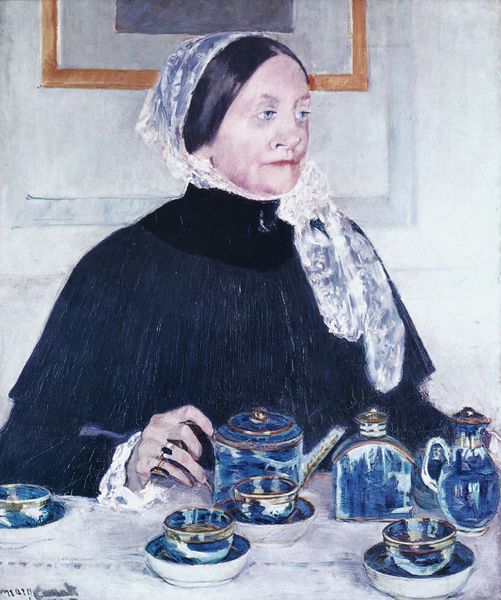
Titel: Dame am Teetisch
Künstler: Mary Cassatt
Standort: New York (New York)
Institution: The Museum of Modern Art
Schlagwörter: blau, dunkel, gemälde, hand, kopf, umhang, wasser, weiß, gelb, impressionismus, ocker, braun, finger, frau, grau, haar, hell, holz, kleid, mund, schwarz, tisch, blick, dame, schleier, tuch, haube, malerei, schleife, alt, flasche, wand, augen, band, falten, gesicht, kragen, rahmen, samt, schale, silber, spitze, teller, bild, bildnis, hals, hände, portrait, porträt, signatur, tischdecke, tischtuch, spiegelung, gold, haare, mantel, sitzend, decke, lippe, lippen, mittelscheitel, scheitel, schulter, seide, kanne, krug, schalen, vase, kopfbedeckung, bilderrahmen, nachmittag, rand, ölgemälde, essen, dunkelblau, witwe, kaffee, kopftuch, reflexe, ernst, streng, grimmig, tusch, manet, tasse, tee, rüschen, oberkörper, ring, dose, porzellan, ringe, milch, geschirr, kaffeekanne, service, mahl, chinesisch, china, karaffe, tassen, untertassen, gedeck, kristall, har, spiegelungen, teekanne, teetasse, plissee, schlieren, goldrand, meißen, cape, stövchen, zucker, spitzentuch, prozelan, teetassen, teeservice, blauweiss, kaffeeservice, schwarzer mantel, schmaler mund, tassse, blkau, lkanne, 19. jahrhundert, kopfbedecung, serviece, tiusch, romg, 1929, milchkarraffe, blaues service